Question: I am trying to make colormaps from a list of lists containing only values of '0,1,2,or 3'. I am attaching a sample of my created graph below and the code used to generate it.
I will be making over 100 of these graphs. The problem I am encountering is that some of these matrix inputs (list of lists) don't contain each of the values '(0,1,2,3)'. For example I have a list which is entirely values of '3': '[[3,3],[3,3]]'. I would like this to plot as all blue, but because the '0,1,2' are not in the list the 3 value gets plotted as white. Is there a way I can explicitly link '0 = w, 1 = r, 2 = g, 3 = b'?
Example plot:

'''
import matplotlib.pyplot as plt
import numpy as np
from matplotlib.colors import ListedColormap
line = ### This is where the list of lists goes
nrows, ncols = 34,34
image = np.array(line)
print (image)
image = image.reshape((nrows, ncols))
cmap = ListedColormap(['w','r','g','b'])
row_labels = range(nrows)
col_labels = range(ncols)
plt.matshow(image,cmap=cmap)
plt.xticks(range(ncols), col_labels)
plt.yticks(range(nrows), row_labels)
ax = plt.gca();
ax.set_xticks(np.arange(-.5, 34, 1), minor=True);
ax.set_yticks(np.arange(-.5, 34, 1), minor=True);
ax.grid(which='minor', color='k', linestyle='-', linewidth=2)
plt.show()
'''
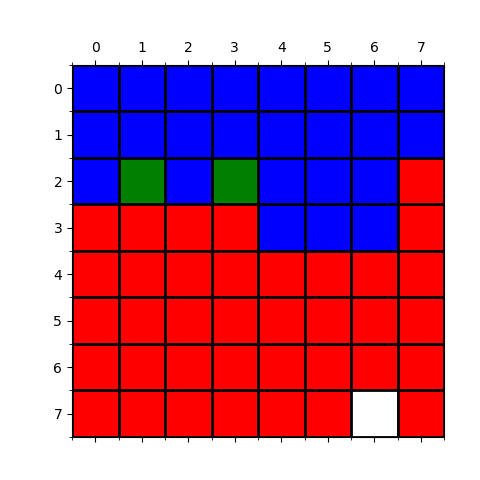
Answer: Most functions that accept a colormap, also accept arguments 'vmin' and 'vmax' to indicate the value that corresponds to the lowest and to the highest color.
Here is some example code to test and demonstrate the behavior:
'''
import matplotlib.pyplot as plt
import numpy as np
from matplotlib.colors import ListedColormap
fig, axes = plt.subplots(nrows=2, ncols=5, figsize=(15, 7))
for ax in axes.ravel():
nrows, ncols = 5, 5
vals = np.arange(4)[np.random.randint(0, 2, 4).astype(bool)]
if len(vals) == 0:
vals = [np.random.randint(4)]
image = np.array(np.random.choice(vals, (nrows, ncols)))
cmap = ListedColormap(['w', 'r', 'g', 'b'])
ax.matshow(image, cmap=cmap, vmin=0, vmax=3)
ax.set_xticks(range(ncols))
ax.set_yticks(range(nrows))
ax.set_xticks(np.arange(-.5, ncols, 1), minor=True)
ax.set_yticks(np.arange(-.5, nrows, 1), minor=True)
ax.grid(which='minor', color='k', linestyle='-', linewidth=2)
ax.tick_params(which='both', axis='both', length=0) # don't show tick marks
ax.set_title(f'values: {vals}')
plt.show()
'''
<URL>